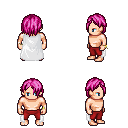
a pixel art fantasy rpg character, male body template, human, light skin, white cape, red pants, pink bangs hairstyle, bracelets, four views (front, back, left, right), 2x2 character sprite sheet, small pixel art, hard edges, no anti-aliasing